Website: home-depot
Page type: payment
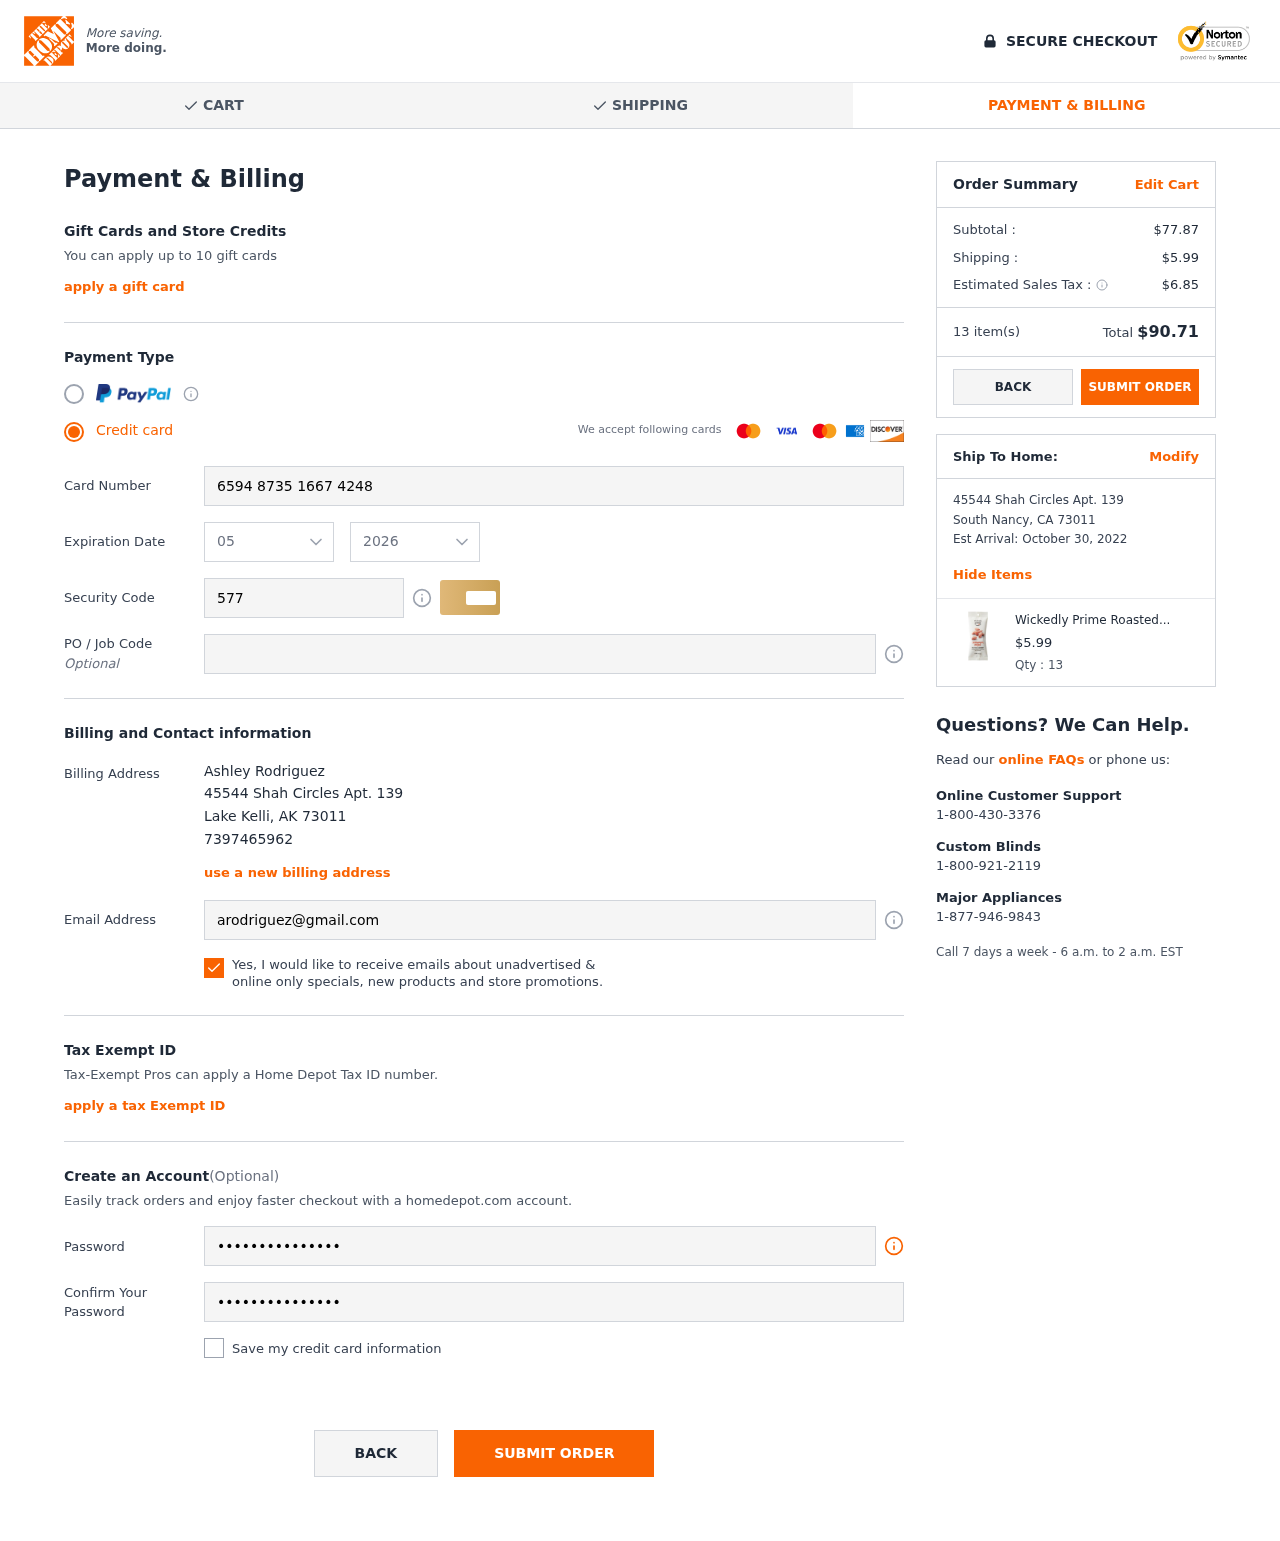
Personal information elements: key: PII_CARD_CVV
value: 577
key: PII_CARD_EXPIRY_MONTH
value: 05
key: PII_CARD_EXPIRY_YEAR
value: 26
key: PII_CARD_NUMBER
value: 6594 8735 1667 4248
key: PII_CITY
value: Lake Kelli
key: PII_CITY2
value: South Nancy
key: PII_EMAIL
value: arodriguez@gmail.com
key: PII_FULLNAME
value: Ashley Rodriguez
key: PII_PHONE
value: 7397465962
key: PII_POSTCODE
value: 73011
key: PII_POSTCODE2
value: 73011
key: PII_STATE_ABBR
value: AK
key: PII_STATE_ABBR2
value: CA
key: PII_STREET
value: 45544 Shah Circles Apt. 139
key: PII_STREET2
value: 45544 Shah Circles Apt. 139
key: PII_POSTCODE_FULL
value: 73011
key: PII_POSTCODE_NUMERIC
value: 73011
Product elements: key: PRODUCT1_NAME
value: Wickedly Prime Roasted Almonds, Cinnamon-Sugar, Snack Pack, 1.5 Ounce (Pack of 15)
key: PRODUCT1_PRICE
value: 5.99
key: PRODUCT1_QUANTITY
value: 13
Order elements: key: ORDER_SUBTOTAL
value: $77.87
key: ORDER_SHIPPING_COST
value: $5.99
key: ORDER_TAX
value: $6.85
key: ORDER_NUM_ITEMS
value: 13 item(s)
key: ORDER_TOTAL
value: $90.71
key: ORDER_DELIVERY_DATE
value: October 30, 2022